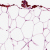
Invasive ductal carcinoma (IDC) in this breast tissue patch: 0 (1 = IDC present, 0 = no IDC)